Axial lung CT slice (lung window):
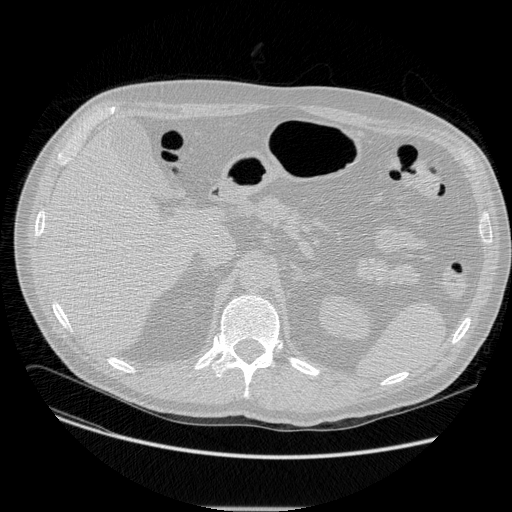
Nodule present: no